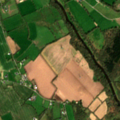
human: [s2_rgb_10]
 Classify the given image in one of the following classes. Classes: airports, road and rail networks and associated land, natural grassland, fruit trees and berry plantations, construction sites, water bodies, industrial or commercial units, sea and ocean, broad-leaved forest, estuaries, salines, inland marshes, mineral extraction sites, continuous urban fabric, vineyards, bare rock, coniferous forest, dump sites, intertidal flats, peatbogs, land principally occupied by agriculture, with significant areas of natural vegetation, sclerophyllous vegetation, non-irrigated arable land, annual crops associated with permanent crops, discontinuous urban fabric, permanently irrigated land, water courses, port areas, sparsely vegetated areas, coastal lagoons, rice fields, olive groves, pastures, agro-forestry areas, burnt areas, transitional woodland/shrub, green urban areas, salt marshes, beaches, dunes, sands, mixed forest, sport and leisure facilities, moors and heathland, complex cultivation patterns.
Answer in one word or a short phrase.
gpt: non-irrigated arable land, pastures, broad-leaved forest